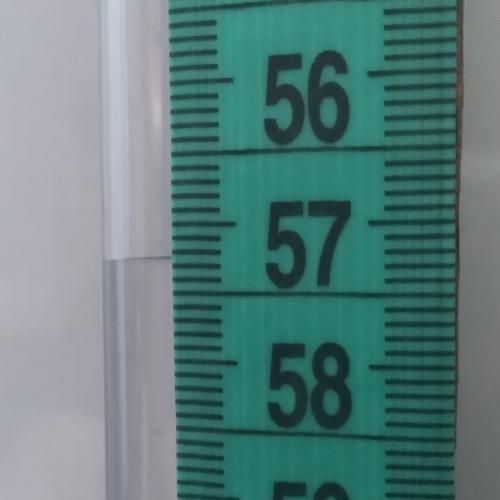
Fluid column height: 57.2 cm